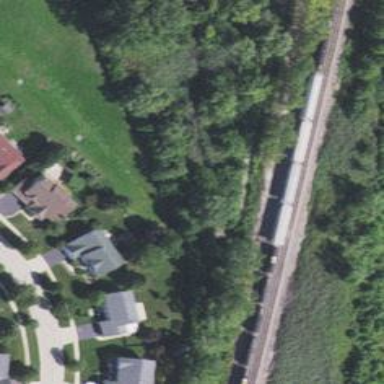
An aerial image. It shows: Culvert tunnel.